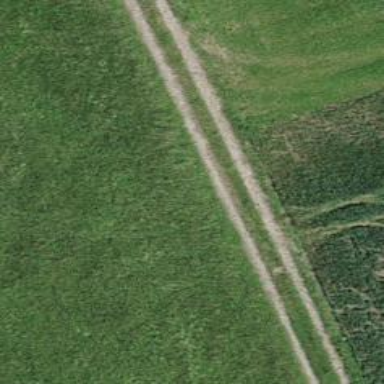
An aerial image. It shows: Dirt track road with grade 4 tracktype.